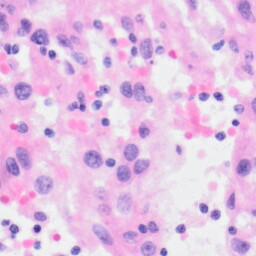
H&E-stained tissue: Kidney